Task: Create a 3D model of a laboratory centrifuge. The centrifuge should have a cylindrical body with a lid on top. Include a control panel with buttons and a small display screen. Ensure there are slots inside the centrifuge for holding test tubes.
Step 234:
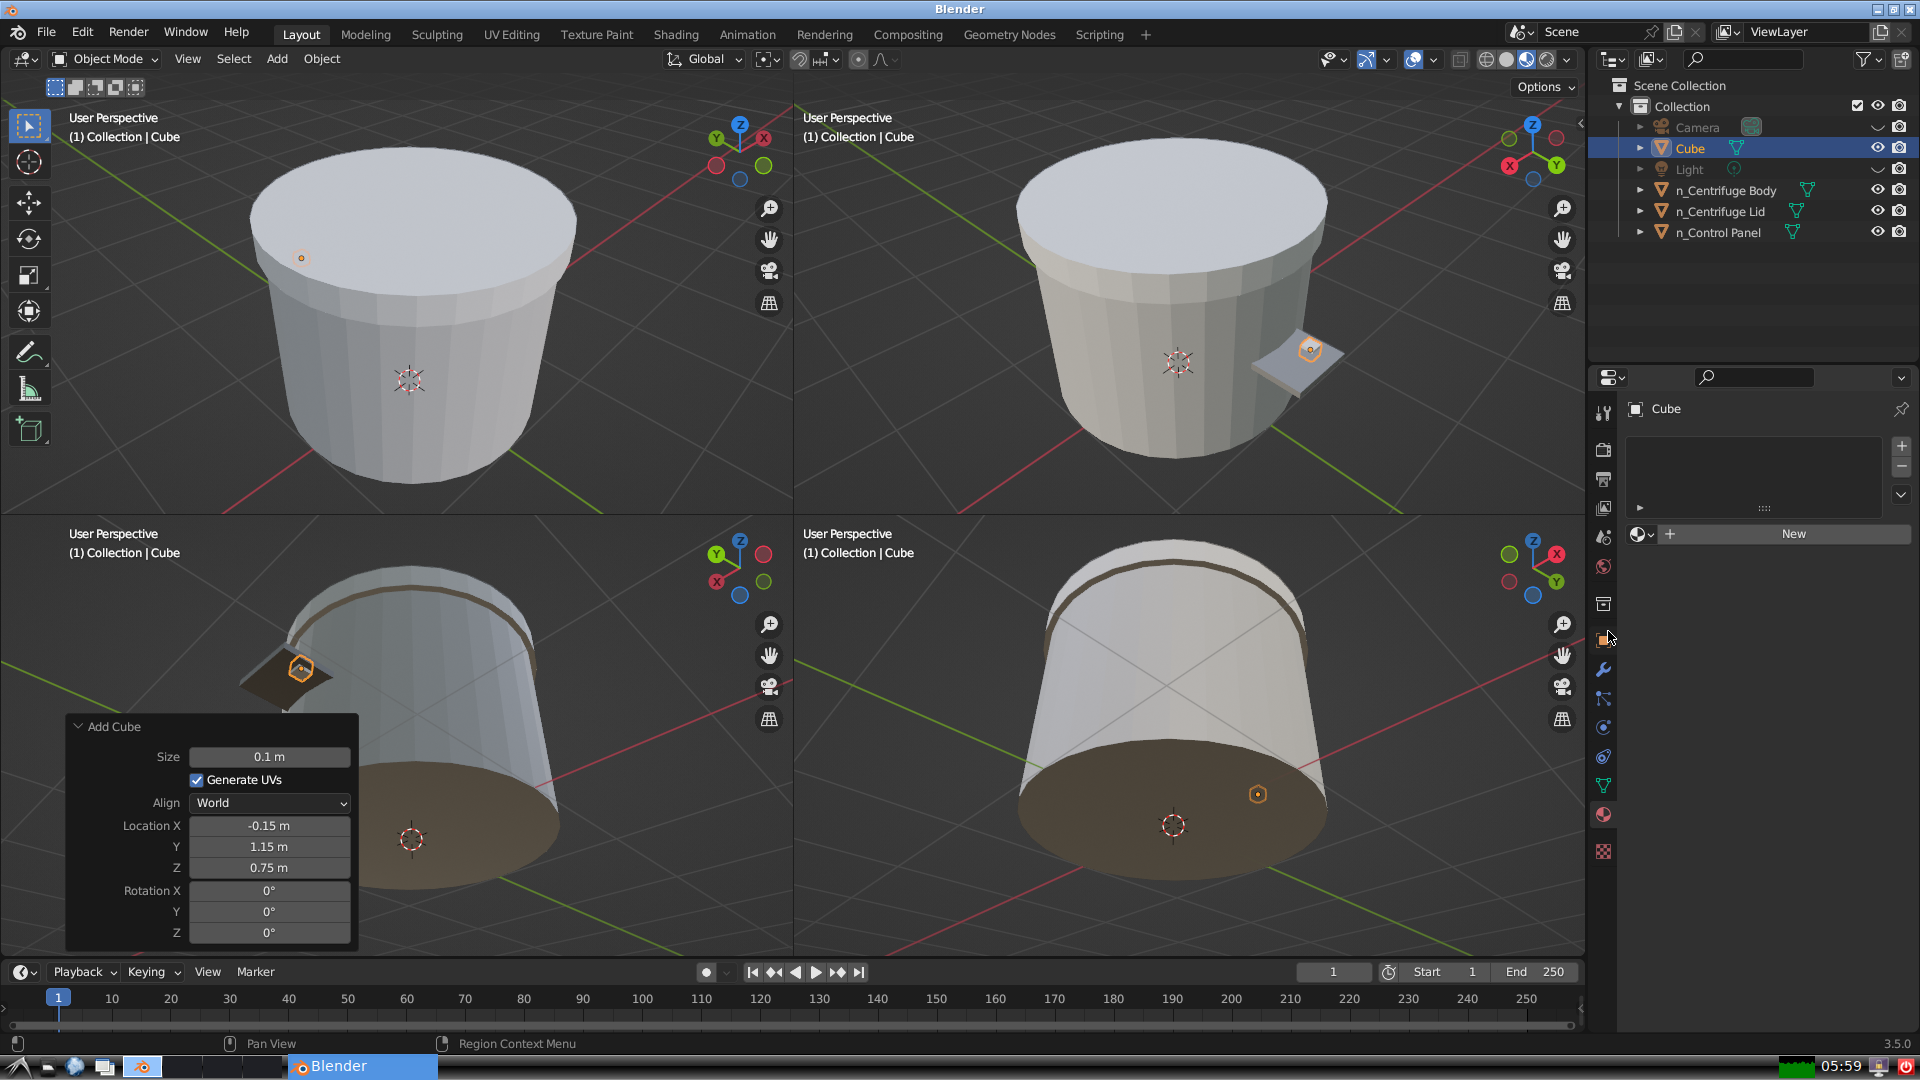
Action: click: no